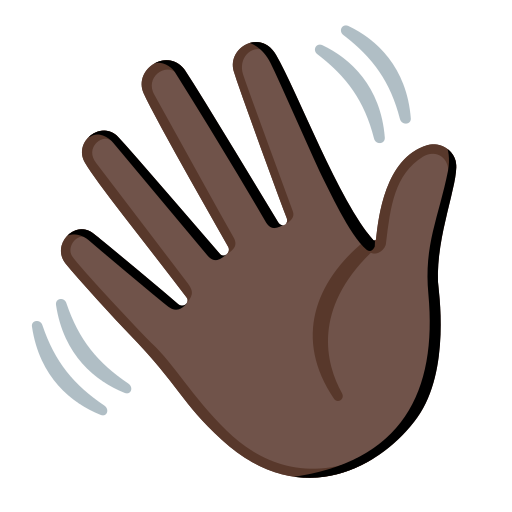
Emoji: 👋🏿